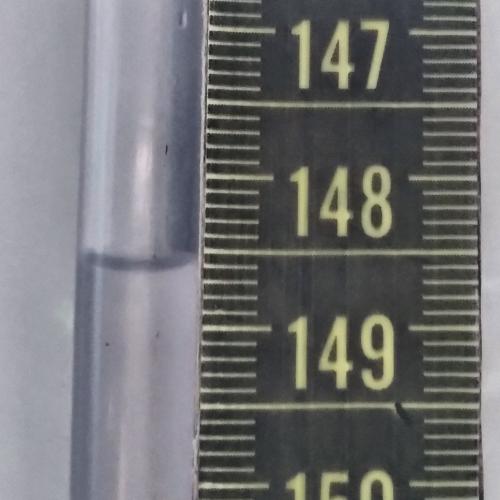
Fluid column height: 148.6 cm